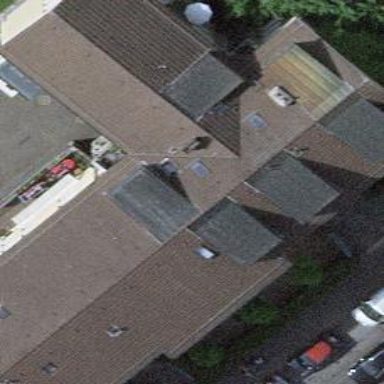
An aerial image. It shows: Gabled-roof apartment building with maroon roof tiles.